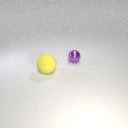
small purple metal sphere to the right of large yellow rubber sphere